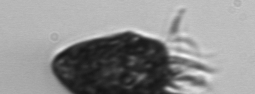
Label: Strombidium_morphotype2